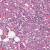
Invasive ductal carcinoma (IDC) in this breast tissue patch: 1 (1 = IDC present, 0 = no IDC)